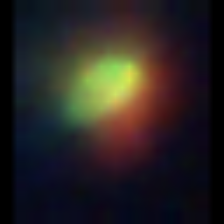
Taxon: NanoPlankton
Group: Other